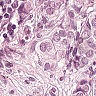
Metastatic tissue present: yes